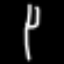
Label: fork